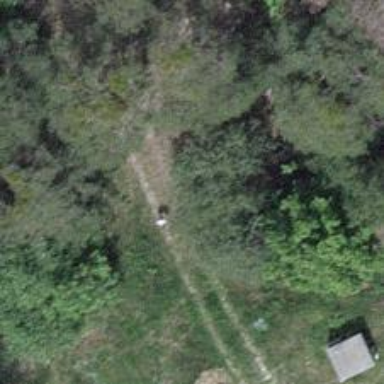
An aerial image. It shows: Unpaved path.